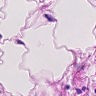
Metastatic tissue present: no